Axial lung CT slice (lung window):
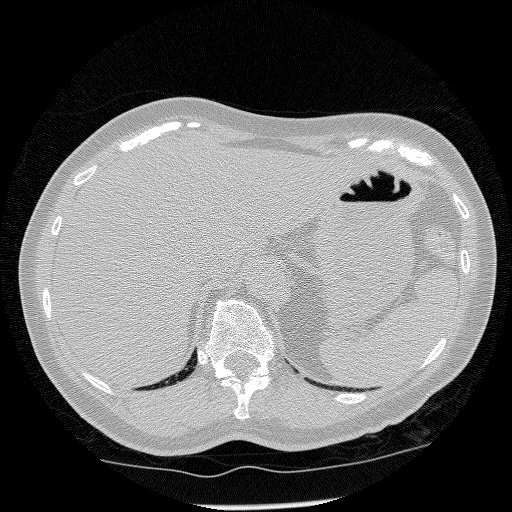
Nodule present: no